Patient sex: F
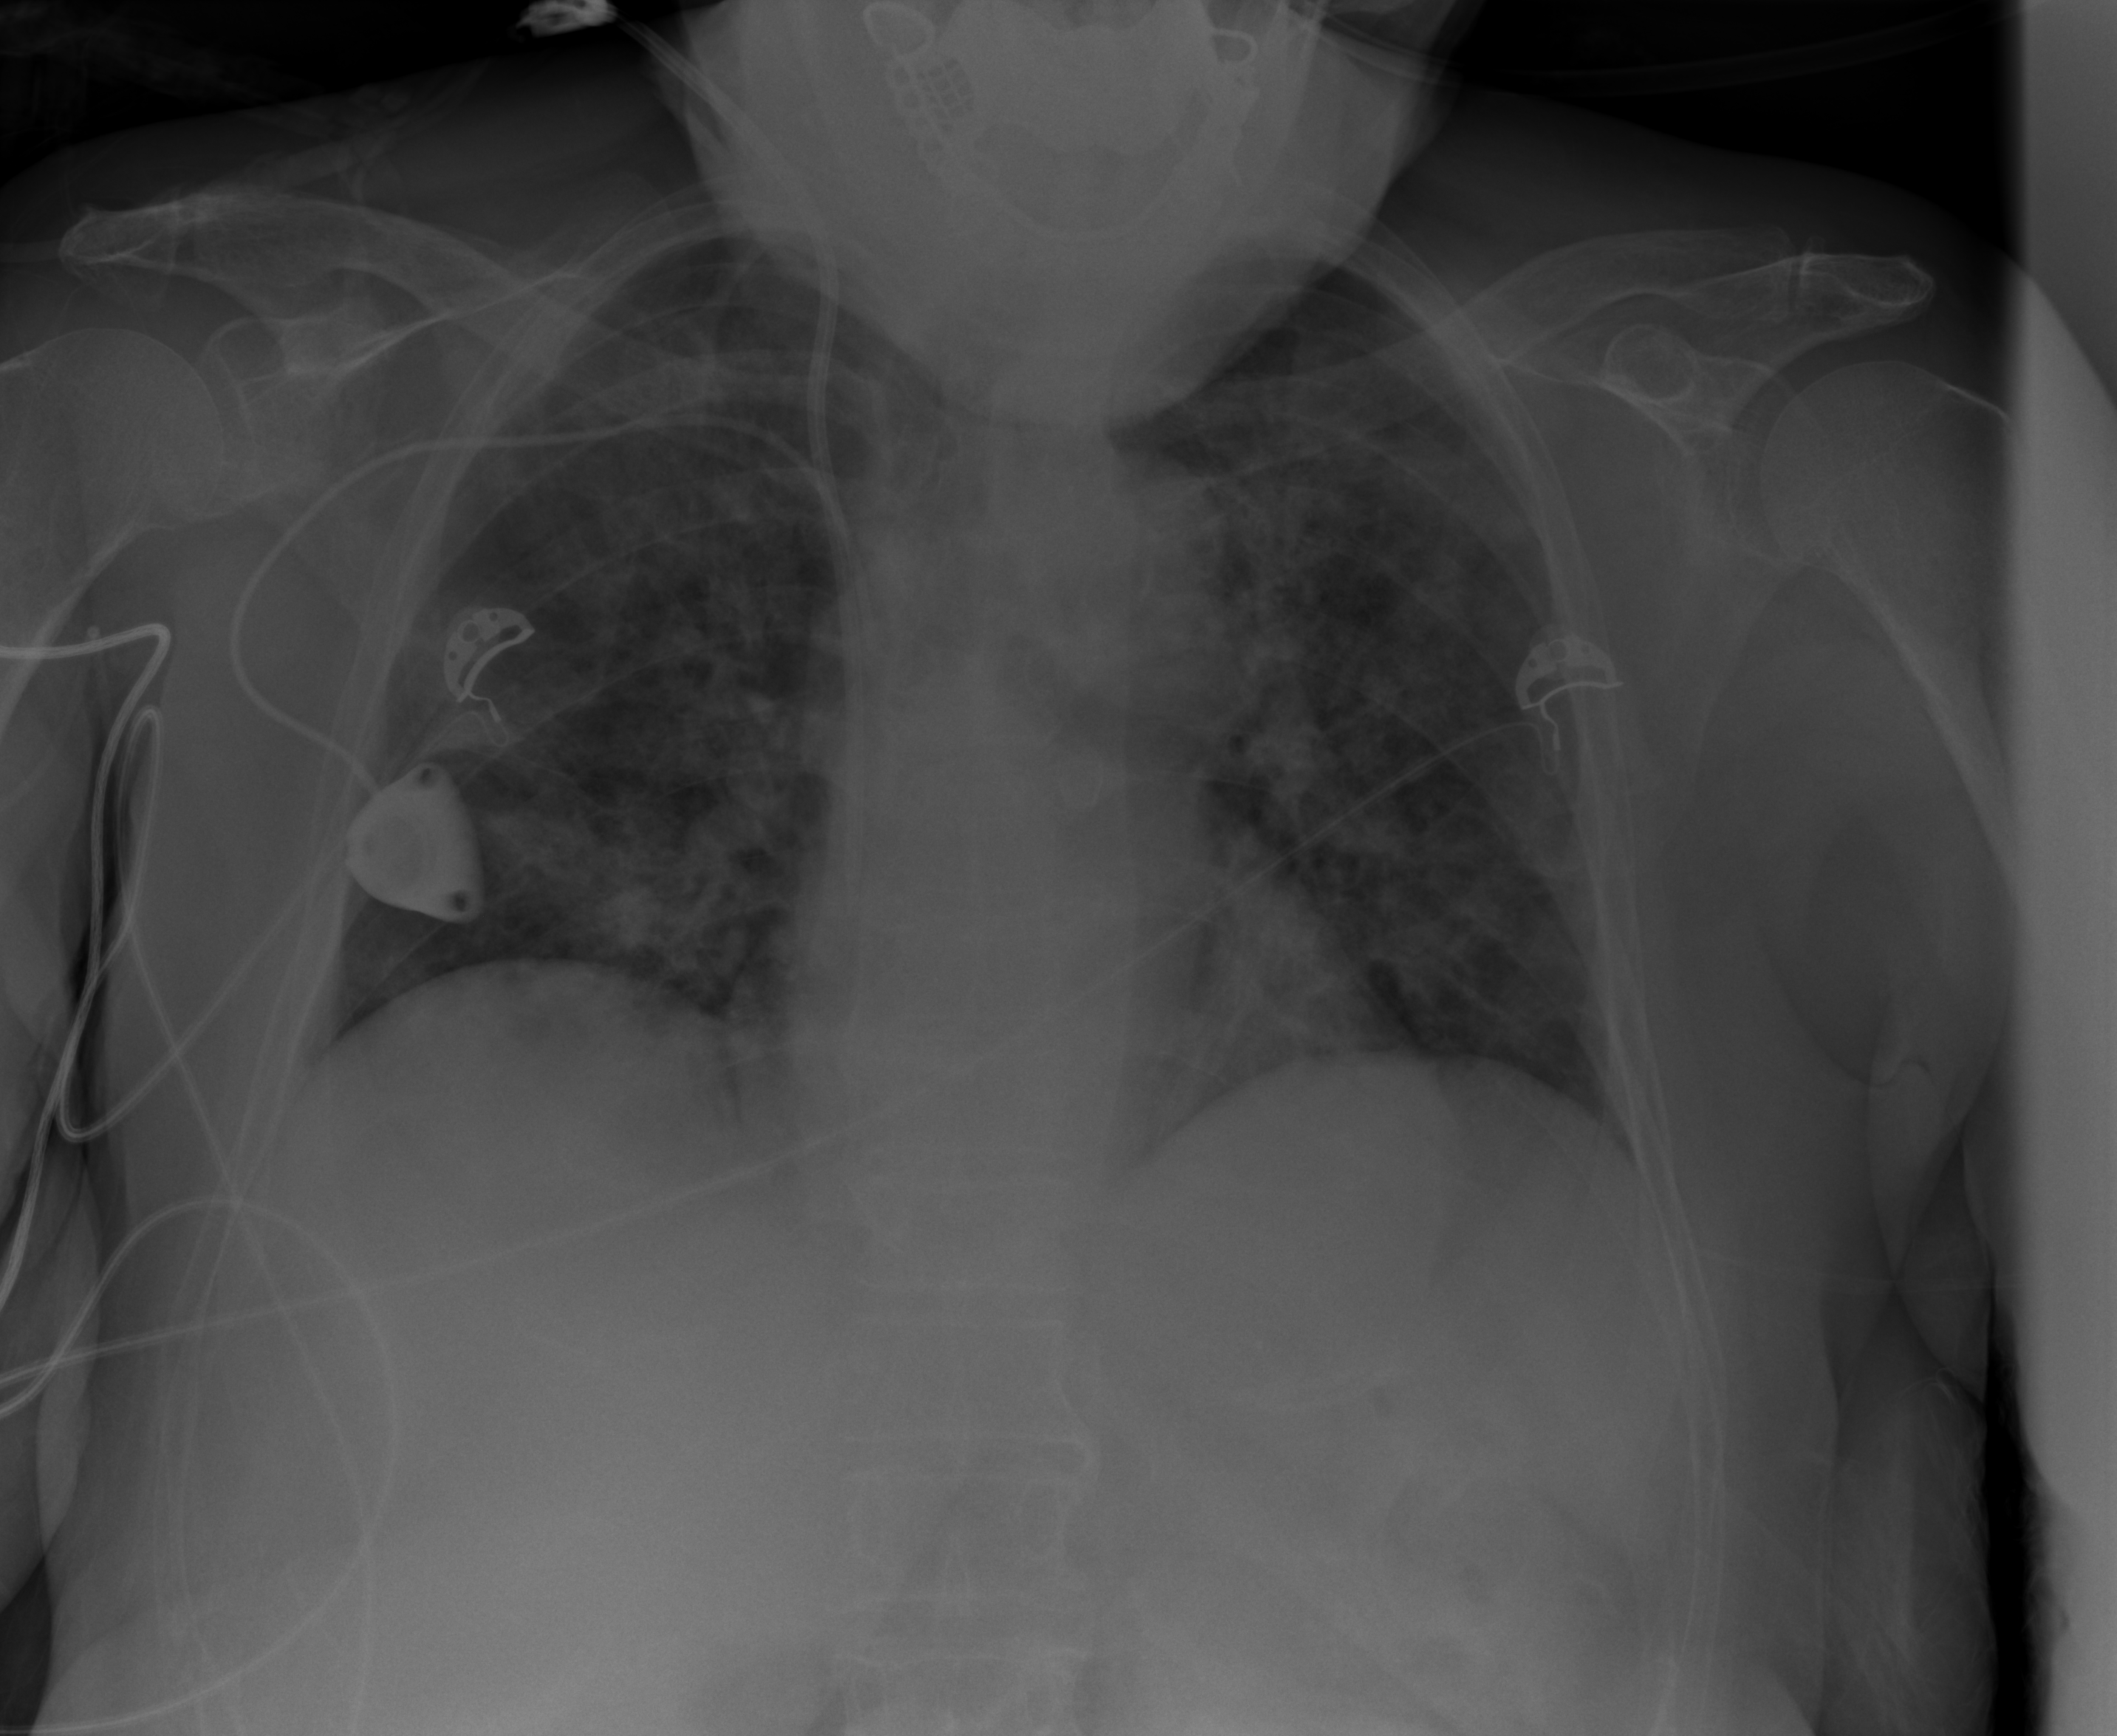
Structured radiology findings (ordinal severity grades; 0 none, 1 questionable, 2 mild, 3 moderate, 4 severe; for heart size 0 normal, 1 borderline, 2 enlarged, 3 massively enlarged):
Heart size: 0
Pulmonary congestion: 0
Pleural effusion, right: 0
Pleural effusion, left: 0
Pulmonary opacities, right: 3
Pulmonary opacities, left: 3
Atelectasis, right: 0
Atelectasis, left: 0